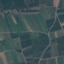
Land use / land cover: PermanentCrop